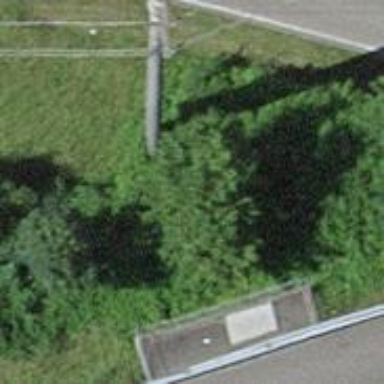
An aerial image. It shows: Concrete power pole.